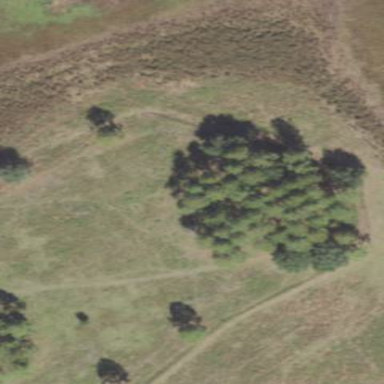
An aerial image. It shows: Forest area dominated by needle-leaved trees.